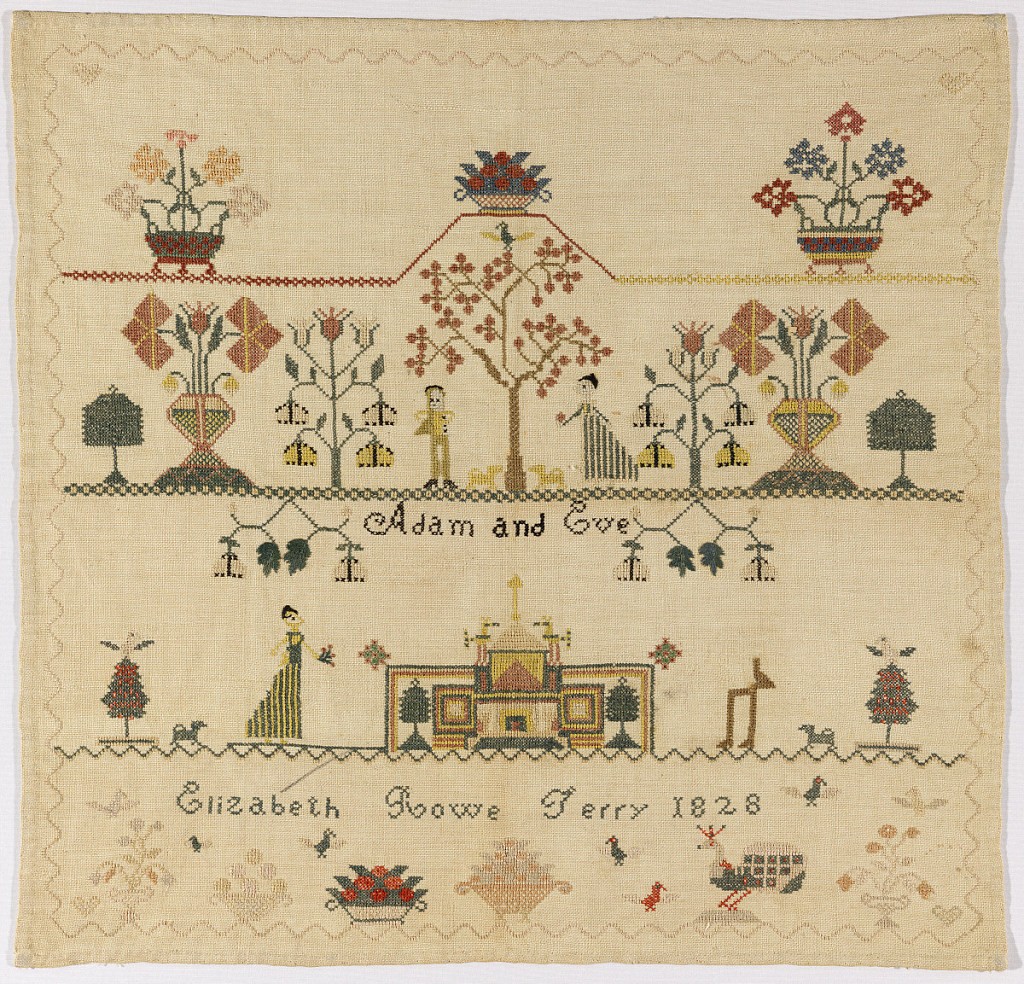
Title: Sampler
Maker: Elizabeth Rowe Terry, American
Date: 1828
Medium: silk embroidery on linen foundation Technique: embroidered in cross and eyelet stitches on plain weave foundation
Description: Scene showing a man and woman in formal dress, labeled as Adam and Eve, another lady and gentleman (unfinished), baskets of flowers and fruit, flowering trees, birds, and an inscription, arranged in four horizontal rows and enclosed in a simple zigzag border.